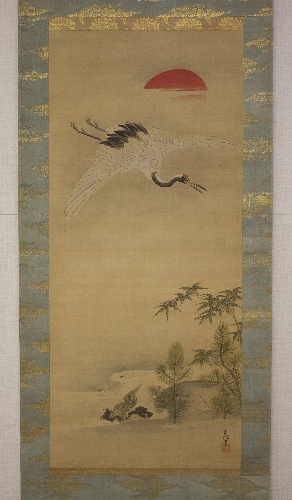
Artist: Kano Chikanobu
Artist bio: Japanese, 1660–1728
Date: 17th–18th century
Object type: Hanging scroll
Classification: Paintings
Medium: Hanging scroll; ink and color on silk
Culture: Japan
Period: Edo period (1615–1868)
Dimensions: Image: 40 1/2 × 17 3/4 in. (102.9 × 45.1 cm)
Overall with mounting: 74 × 23 1/4 in. (188 × 59.1 cm)
Overall with knobs: 74 × 25 1/8 in. (188 × 63.8 cm)
Department: Asian Art
Credit line: The Howard Mansfield Collection, Purchase, Rogers Fund, 1936
Accession year: 1936
Repository: Metropolitan Museum of Art, New York, NY
Tags: Cranes